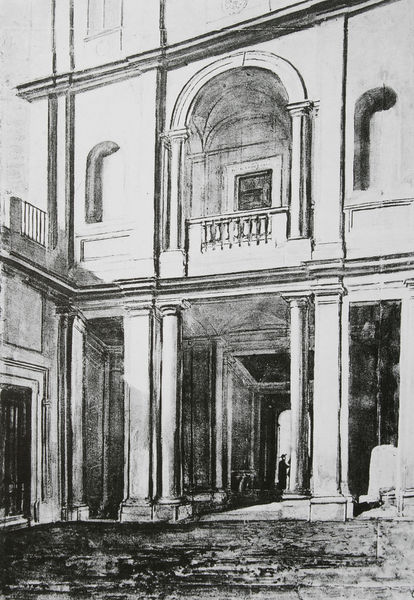
Titel: Hoffassade des Wohnhauses von Pietro da Cortona in Rom
Institution: Unbekannt
Schlagwörter: dunkel, mann, schatten, weiß, menschen, fenster, frau, grau, hell, licht, pfeiler, schwarz, skizze, säule, säulen, tür, zeichnung, gebäude, haus, architektur, mensch, sockel, sonne, boden, person, front, balkon, terrasse, bogen, fassade, sonnenlicht, linien, hof, platz, pilaster, rundbogen, treppe, symmetrie, aufgang, durchgang, geländer, tor, foto, eingang, hinterhof, nische, tusche, innenhof, durchblick, balustrade, symmetrisch, schwarzweiss, schraffiert, bleistift, entwurf, kapitelle, halbrund, portal, sims, gesims, lisenen, nischen, hausfront, architektisch, halbsäulen, halbsäule, architektonisch, eingangstür, zeichnug, hif, hofhinterhof